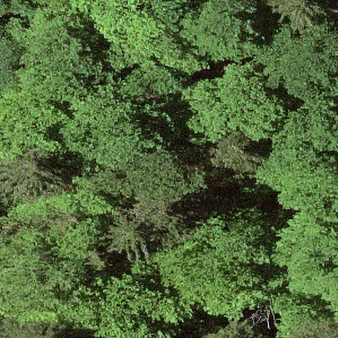
Label: other